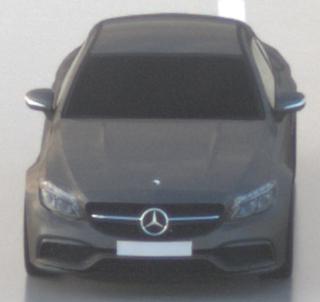
Make: Mercedes-Benz
Model: C 43 AMG
Detailed model: C-Class (205) AMG Limousine
Model produced from: 2016/10
Model produced until: 2018/04
Doors: 4
Color: gray
Road condition: wet road
Daytime: sunrise or sunset
Contrast: medium contrast